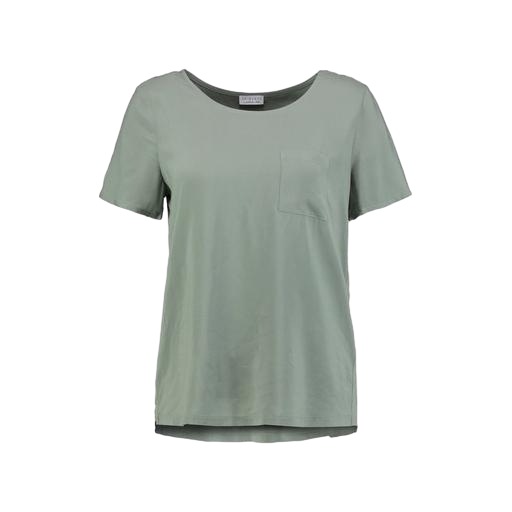
green easy pocket t-shirt, short-sleeve top only macy, mid t-shirt, white background